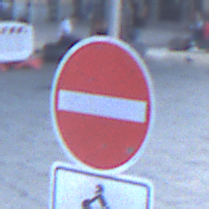
Verkehrszeichen: VerbotDerEinfahrt
Zusatzzeichen unten: EinspurigeFahrzeugeFrei3
Umgebung: Outdoor, Urban
Tageszeit: SunriseSunset
Wetter: PartlyCloudy
Licht: Natural
Jahreszeit: NotSpecified
Kontrast: LowContrast